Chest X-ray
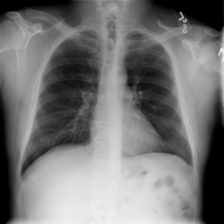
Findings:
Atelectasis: negative
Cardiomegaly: negative
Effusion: negative
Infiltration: negative
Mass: negative
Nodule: negative
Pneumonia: negative
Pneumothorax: negative
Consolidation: negative
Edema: negative
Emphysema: negative
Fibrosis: negative
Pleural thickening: negative
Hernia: negative